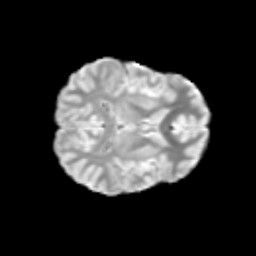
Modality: T2w
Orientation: axial
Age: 11
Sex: female
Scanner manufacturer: siemens
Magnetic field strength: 3 T
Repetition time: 3.8 s
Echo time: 0.07 s